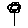
Label: flower